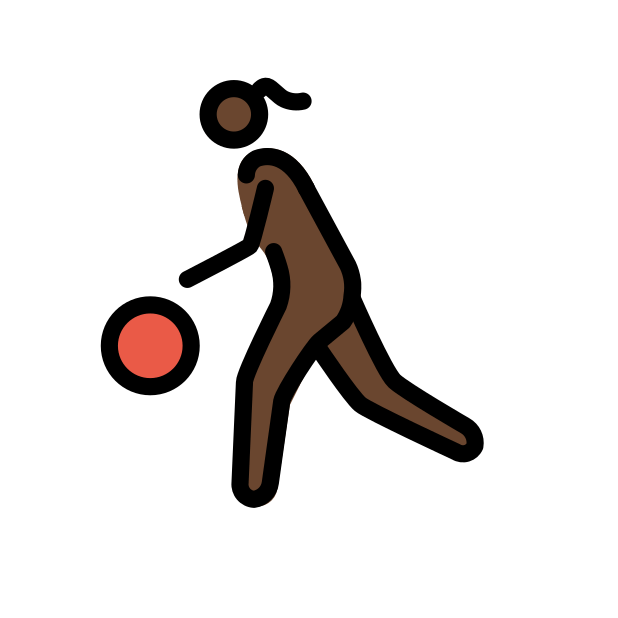
woman bouncing ball: dark skin tone